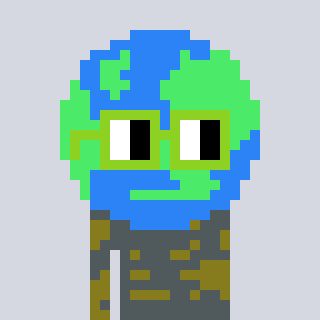
a pixel art character with square light green glasses, a earth-shaped head and a gunk-colored body on a cool background